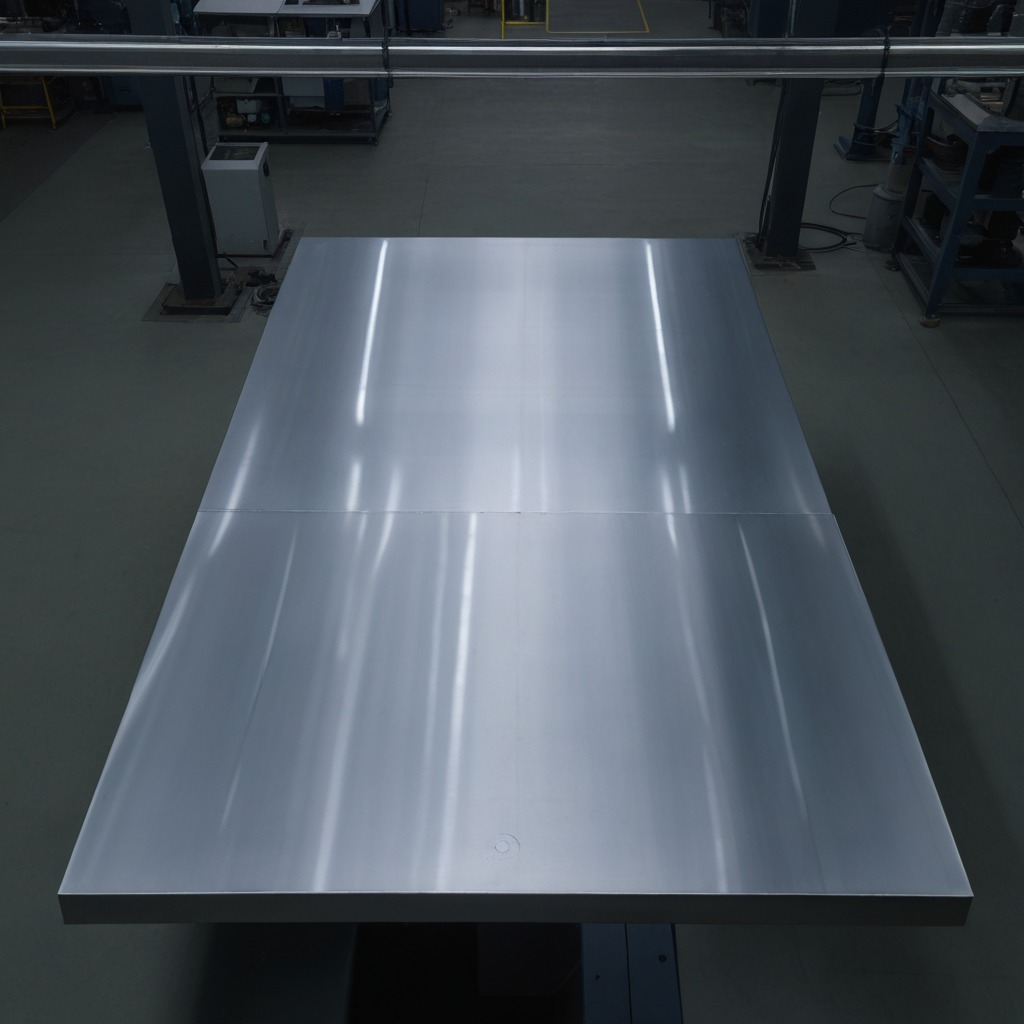
A flat metal washer lies on the tabletop.